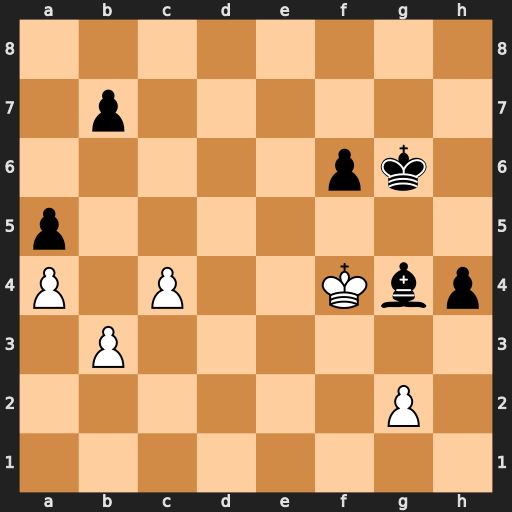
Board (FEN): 8/1p6/5pk1/p7/P1P2Kbp/1P6/6P1/8
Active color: w
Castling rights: -
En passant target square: -
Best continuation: Kxg4 f5+ Kxh4 Kf6 Kg3 Ke5 Kf3